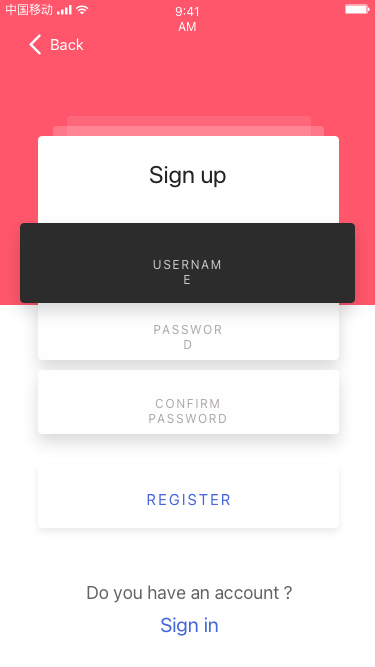
Text in this UI design:
Username
Password
Confirm Password
Register
Do you have an account ?
Sign in
Sign up
Back